Question: I'm looking for a built-in Matlab function that sums two polynomial.
Example:

p1(x) and p2(x) are represented in code standard Matlab vectors:
'''
p1 = [500 400 300 200 100 50];
p2 = [3 2 1 5];
'''
How do I sum these two polynomials to get ps(x) with using built-in Matlab function(s); without writing an explicit m-file function?
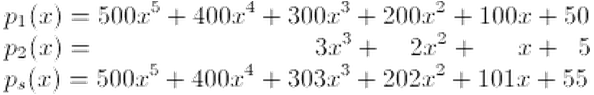
Answer: I sure hope there is a nicer way of doing it (I'd probably put this into a helper function), but this seems to work just fine:
'''
[zeros(1, size(p1,2)-size(p2,2)) p2] + [zeros(1, size(p2,2)-size(p1,2)) p1]
ans =
500 400 303 202 101 55
'''